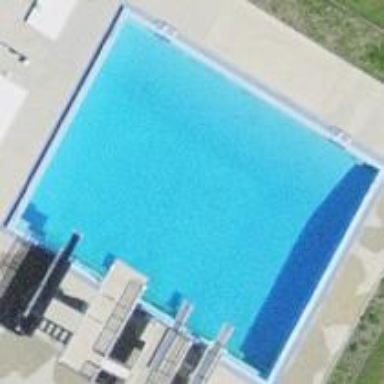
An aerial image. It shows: Outdoor leisure land with plunge swimming pool.